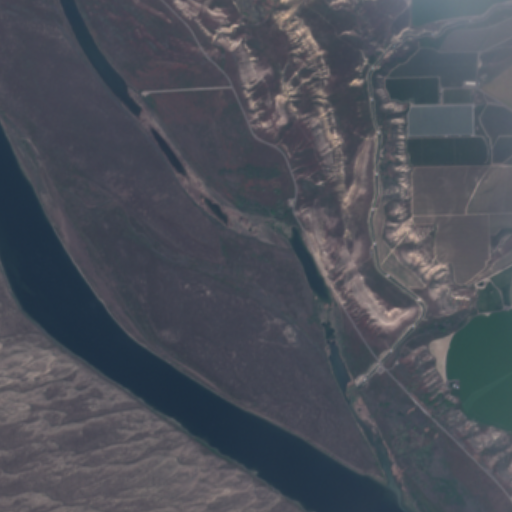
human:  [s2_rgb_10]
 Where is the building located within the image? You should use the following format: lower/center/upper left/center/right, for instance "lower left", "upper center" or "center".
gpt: The building is located in the lower right of the image.
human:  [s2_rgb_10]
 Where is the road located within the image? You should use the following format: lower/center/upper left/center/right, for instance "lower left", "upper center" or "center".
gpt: There is no road in the image.